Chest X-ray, PA view. Patient: 22 years old, sex M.
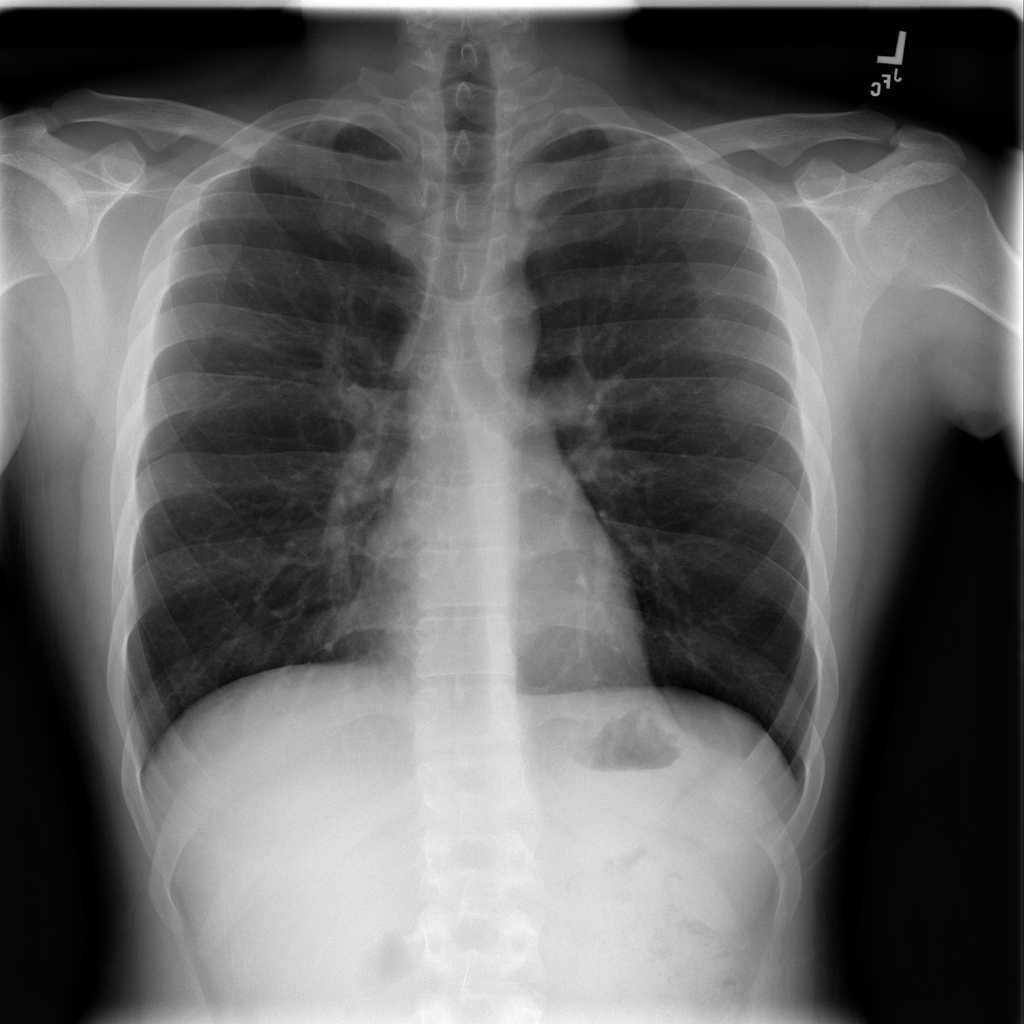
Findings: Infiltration